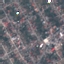
Land use / land cover: Residential